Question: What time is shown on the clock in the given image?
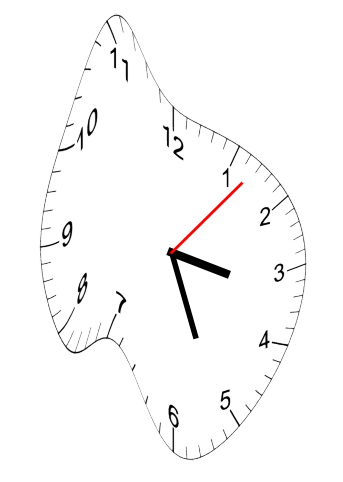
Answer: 03:26:07